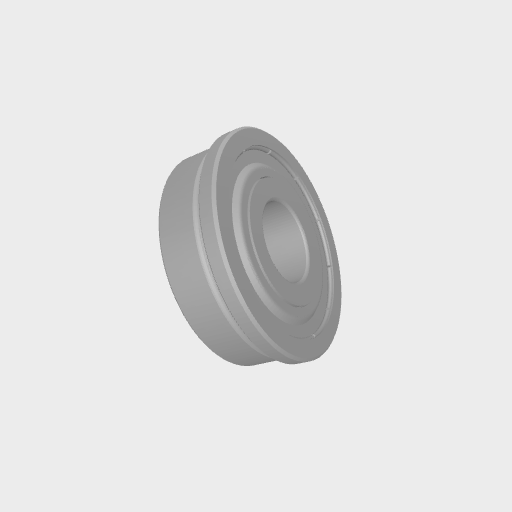
Part: LinearBearing12ID10